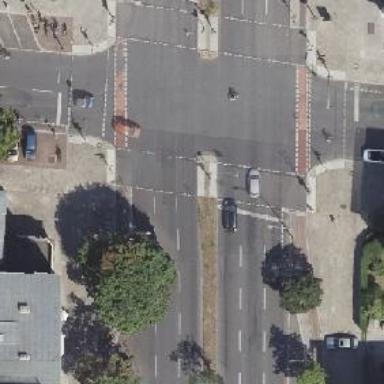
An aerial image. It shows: Traffic island located on footway.